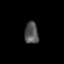
Tissue: skin
Cell type: Others
Senescence score: 0.7007
Nuclear area (px): 298
Mean DAPI intensity: 82.268